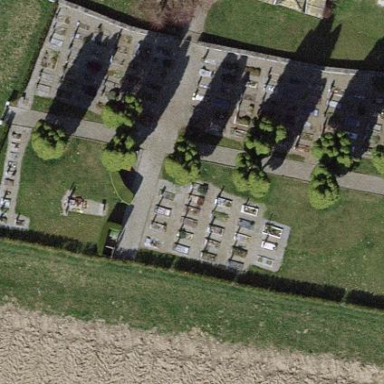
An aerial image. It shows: Cemetery.